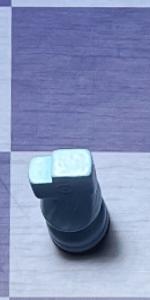
Label: Knight_White